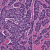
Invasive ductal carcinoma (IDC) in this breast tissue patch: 1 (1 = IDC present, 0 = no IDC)